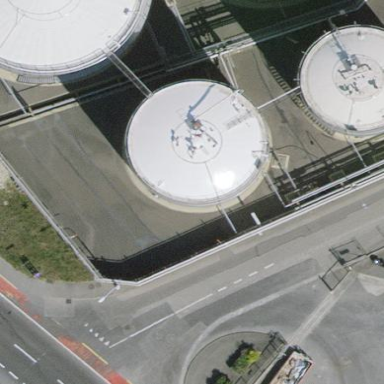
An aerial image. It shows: Building with storage tank.